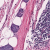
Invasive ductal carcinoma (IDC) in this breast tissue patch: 0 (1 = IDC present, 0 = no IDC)